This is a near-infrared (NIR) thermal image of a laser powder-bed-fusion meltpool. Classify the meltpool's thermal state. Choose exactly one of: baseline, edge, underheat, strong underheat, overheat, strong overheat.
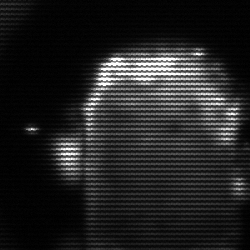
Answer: baseline